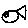
Label: fish